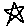
Label: star